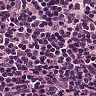
Metastatic tissue present: no